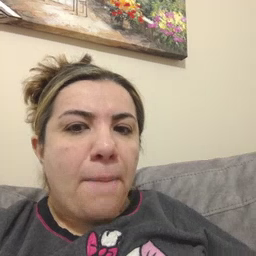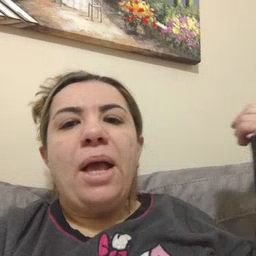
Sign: better